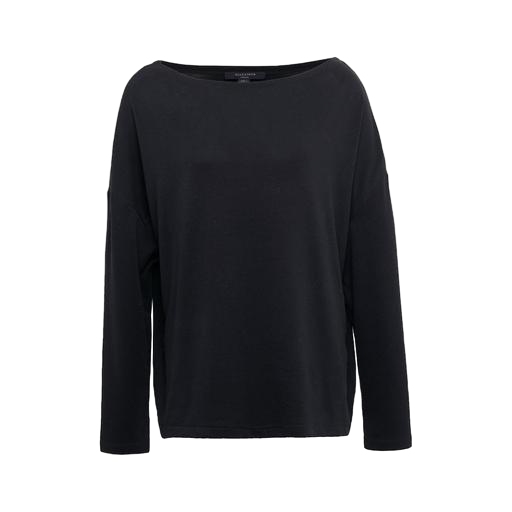
black long-sleeved jersey top, long-sleeve top, black long-sleeved top, white background